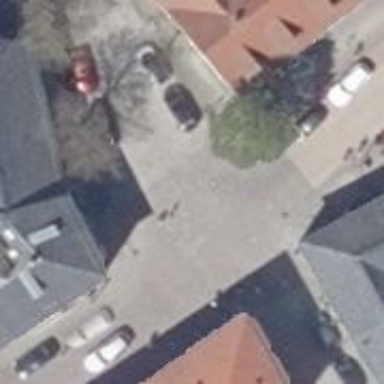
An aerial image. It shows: Residential road with sidewalks on both sides. The surface of the sidewalks is sett.